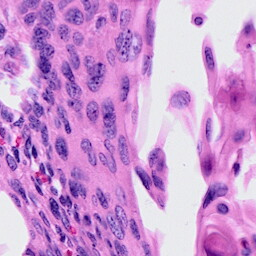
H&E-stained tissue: Cervix